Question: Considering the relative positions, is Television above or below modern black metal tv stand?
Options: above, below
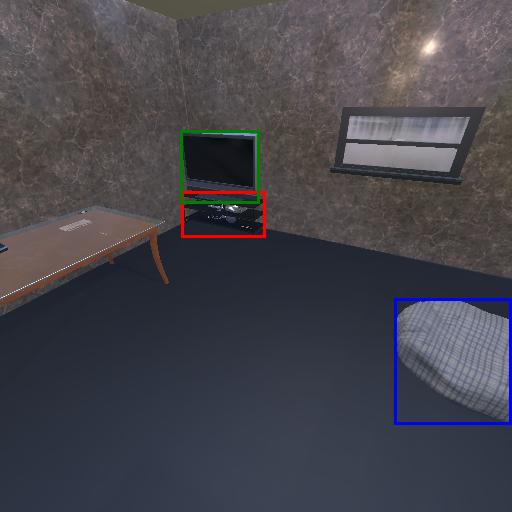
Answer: above